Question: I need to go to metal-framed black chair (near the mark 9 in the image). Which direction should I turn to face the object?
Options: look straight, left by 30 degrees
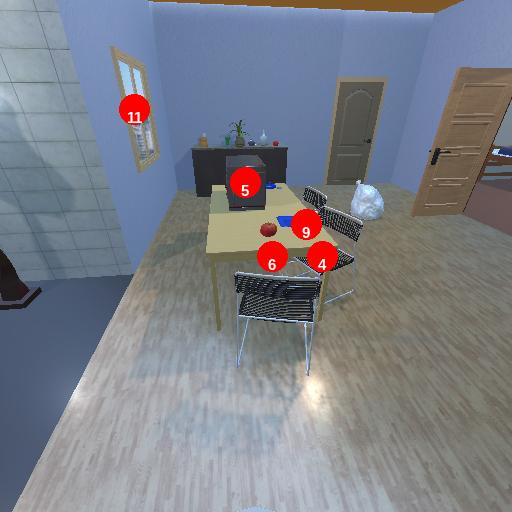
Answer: look straight